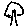
Label: tree